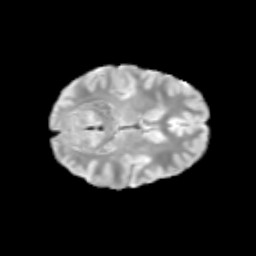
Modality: T2w
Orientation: axial
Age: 11
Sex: female
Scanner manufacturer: siemens
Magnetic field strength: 3 T
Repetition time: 3.8 s
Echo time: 0.07 s